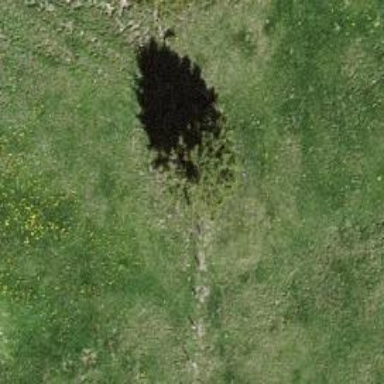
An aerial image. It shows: Needle-leaved tree in natural setting.